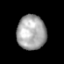
Tissue: prostate
Cell type: T cells
Senescence score: 0.335
Nuclear area (px): 978
Mean DAPI intensity: 167.651